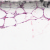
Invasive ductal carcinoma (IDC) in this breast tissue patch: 0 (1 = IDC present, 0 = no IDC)